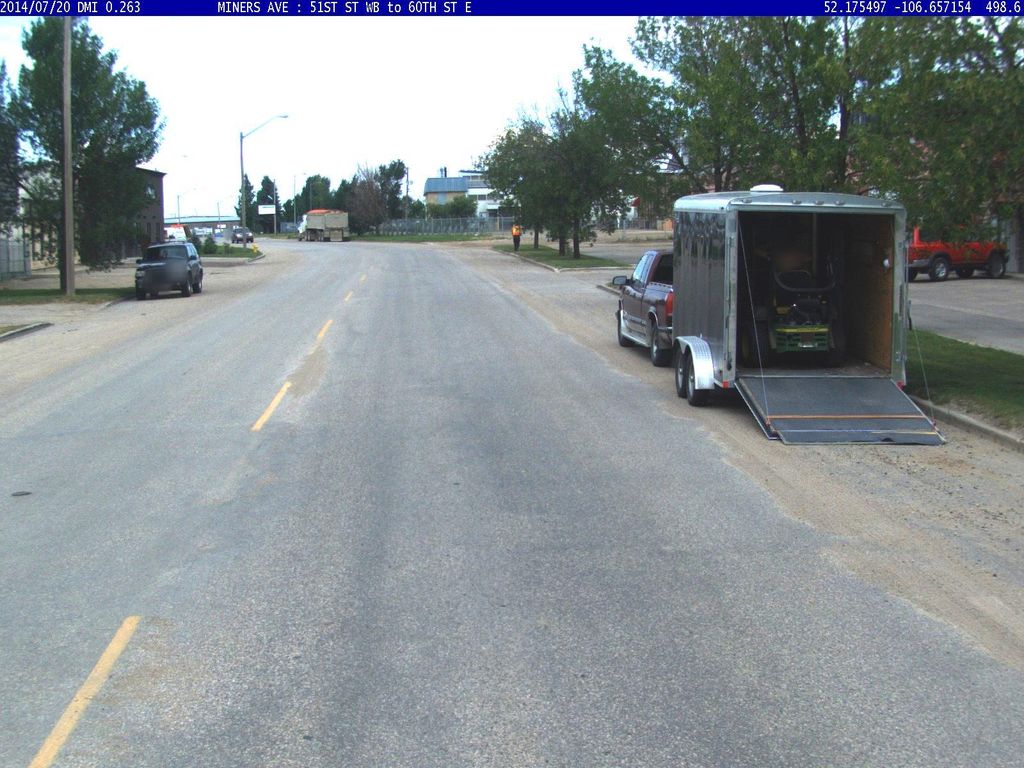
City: saskatoon